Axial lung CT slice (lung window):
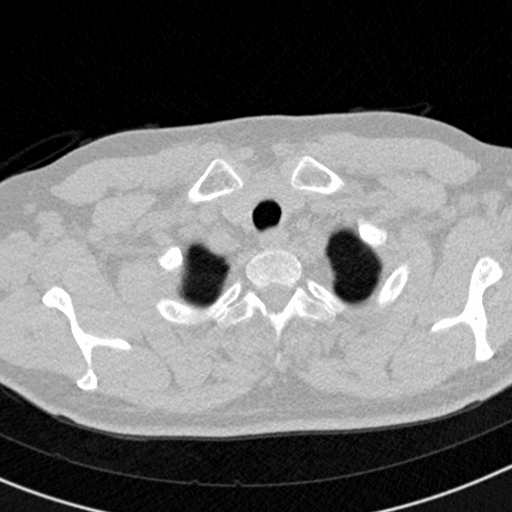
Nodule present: no